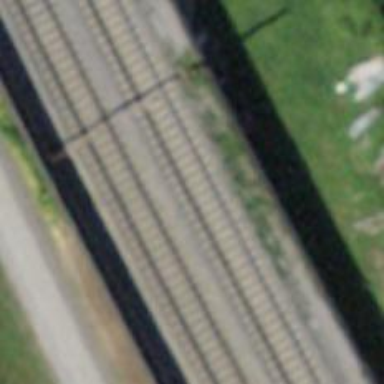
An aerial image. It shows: Railway with electrified contact lines.